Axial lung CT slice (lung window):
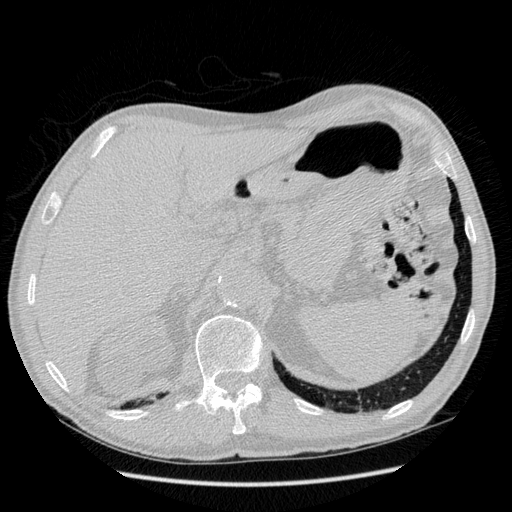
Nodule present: no